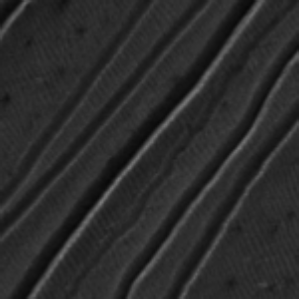
Label: frost